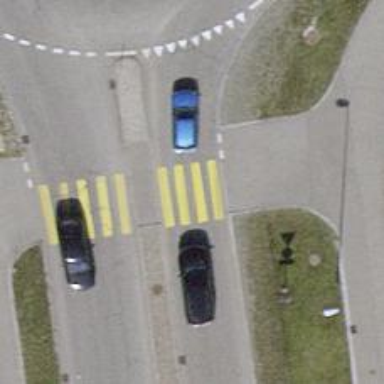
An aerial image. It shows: Uncontrolled zebra crossing on the road.